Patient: sex M, age 46
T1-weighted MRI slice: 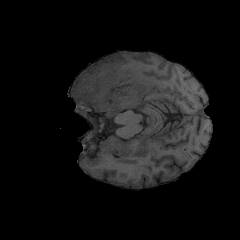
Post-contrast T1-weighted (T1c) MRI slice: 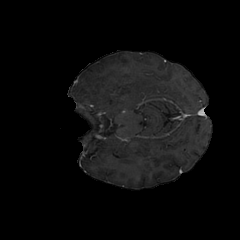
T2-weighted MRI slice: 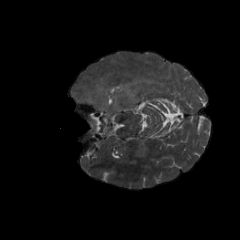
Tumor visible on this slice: yes
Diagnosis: Glioblastoma, IDH-wildtype
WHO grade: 4